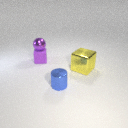
large yellow metal cube to the right of small blue metal cylinder